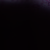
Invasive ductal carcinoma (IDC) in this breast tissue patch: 0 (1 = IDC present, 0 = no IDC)